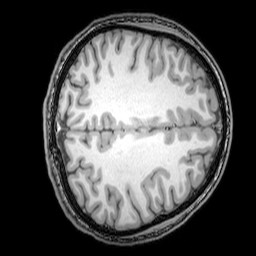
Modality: T1w
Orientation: axial
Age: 25
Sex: male
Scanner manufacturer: philips
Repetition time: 0.008129 s
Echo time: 0.00373 s